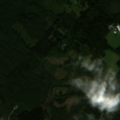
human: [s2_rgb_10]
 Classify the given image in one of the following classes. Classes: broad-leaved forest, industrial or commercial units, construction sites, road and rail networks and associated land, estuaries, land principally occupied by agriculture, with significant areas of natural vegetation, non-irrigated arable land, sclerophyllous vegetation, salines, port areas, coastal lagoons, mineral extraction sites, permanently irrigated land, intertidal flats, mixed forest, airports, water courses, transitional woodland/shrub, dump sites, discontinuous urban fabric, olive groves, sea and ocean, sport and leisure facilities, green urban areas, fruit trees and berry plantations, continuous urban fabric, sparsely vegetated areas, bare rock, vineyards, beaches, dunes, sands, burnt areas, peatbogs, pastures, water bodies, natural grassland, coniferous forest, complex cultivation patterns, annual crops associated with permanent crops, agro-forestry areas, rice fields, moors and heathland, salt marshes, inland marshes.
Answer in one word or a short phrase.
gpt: coniferous forest, mixed forest